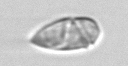
Label: Gyrodinium